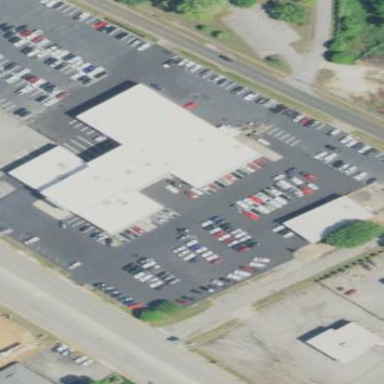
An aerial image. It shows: Building that houses car shop.